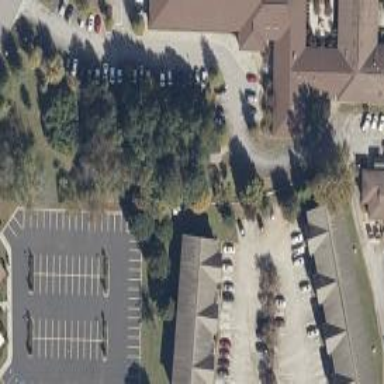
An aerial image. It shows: Nursing home.